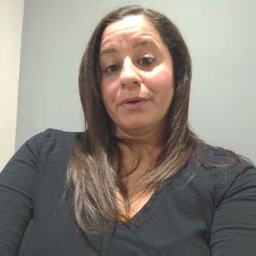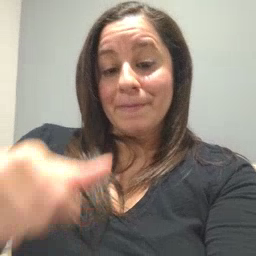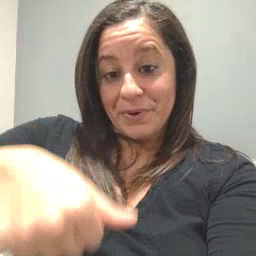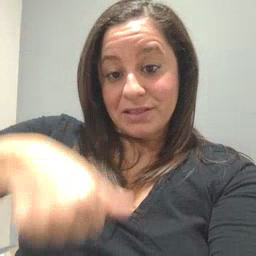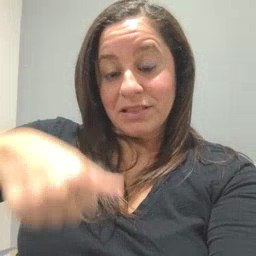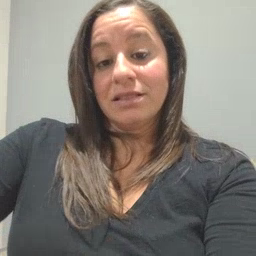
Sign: puzzle